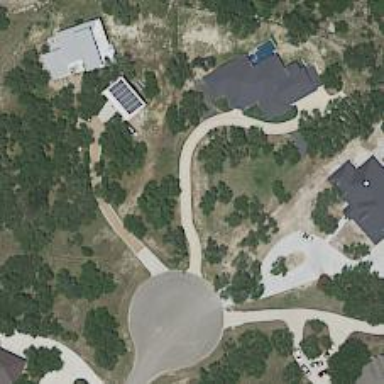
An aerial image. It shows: Driveway leading to service road.